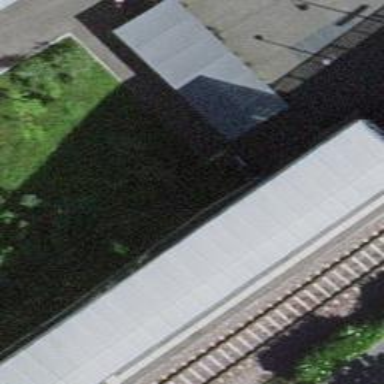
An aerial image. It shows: Public transport station located at railway halt.